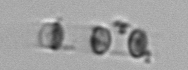
Label: Skeletonema